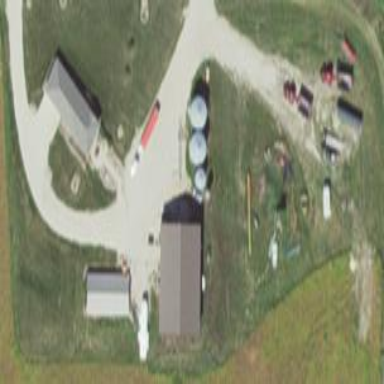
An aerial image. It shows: Farmyard area.